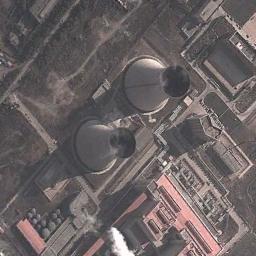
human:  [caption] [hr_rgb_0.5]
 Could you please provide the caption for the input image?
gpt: Many buildings of different shapes are next to the thermal power station .

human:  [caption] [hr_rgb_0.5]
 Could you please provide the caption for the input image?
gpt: There are plant and machinery in the thermal power station, and two cooling towers emit steam .

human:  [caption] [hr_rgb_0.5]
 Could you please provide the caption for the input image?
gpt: There are two thermal power stations and several building blocks .

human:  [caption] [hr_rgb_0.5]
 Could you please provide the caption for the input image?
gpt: The thermal power station is on the bare land next to some buildings .

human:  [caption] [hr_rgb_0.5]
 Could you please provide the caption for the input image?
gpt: There are two chimneys on the thermal power station .